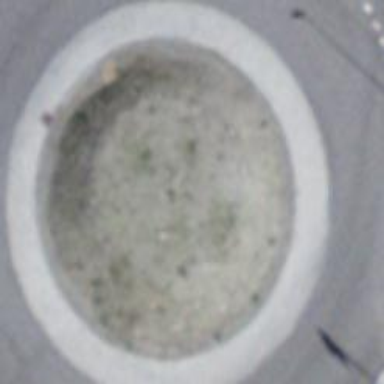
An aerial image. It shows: Primary highway with asphalt surface leading to roundabout.